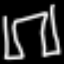
Label: pants